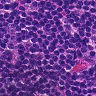
Metastatic tissue present: no